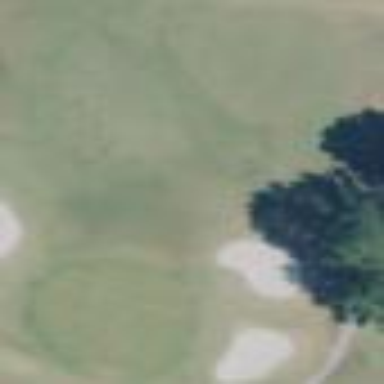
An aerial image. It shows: Grassy area designated as golf fairway.